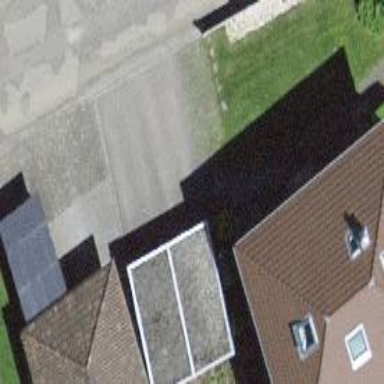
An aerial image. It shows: Garage.